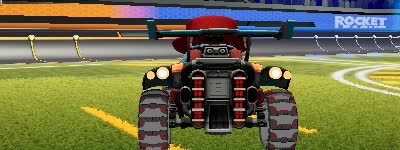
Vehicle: octane